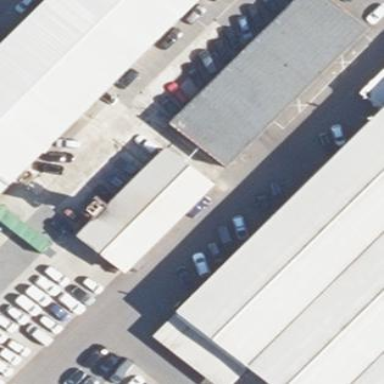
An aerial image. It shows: Commercial building.